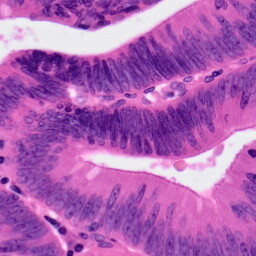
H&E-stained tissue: Colon